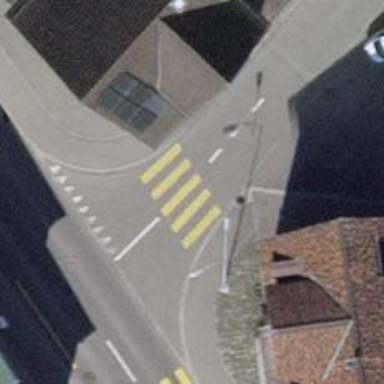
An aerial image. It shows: Marked crossing with zebra stripes on the road.